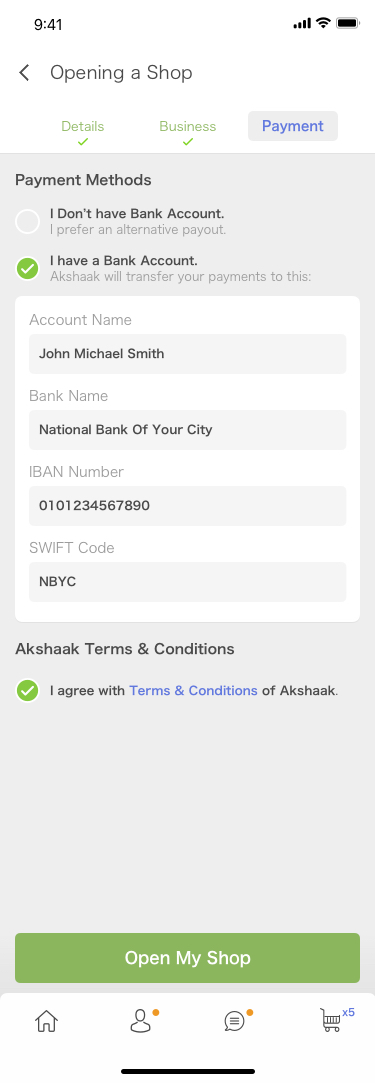
Text in this UI design:
Akshaak Terms & Conditions
I agree with Terms & Conditions of Akshaak.
Account Name
John Michael Smith
IBAN Number
0101234567890
Bank Name
National Bank Of Your City
SWIFT Code
NBYC
I have a Bank Account.
Akshaak will transfer your payments to this:
I Don’t have Bank Account.
I prefer an alternative payout.
Payment Methods
Business
Payment
Details
Opening a Shop